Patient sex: M
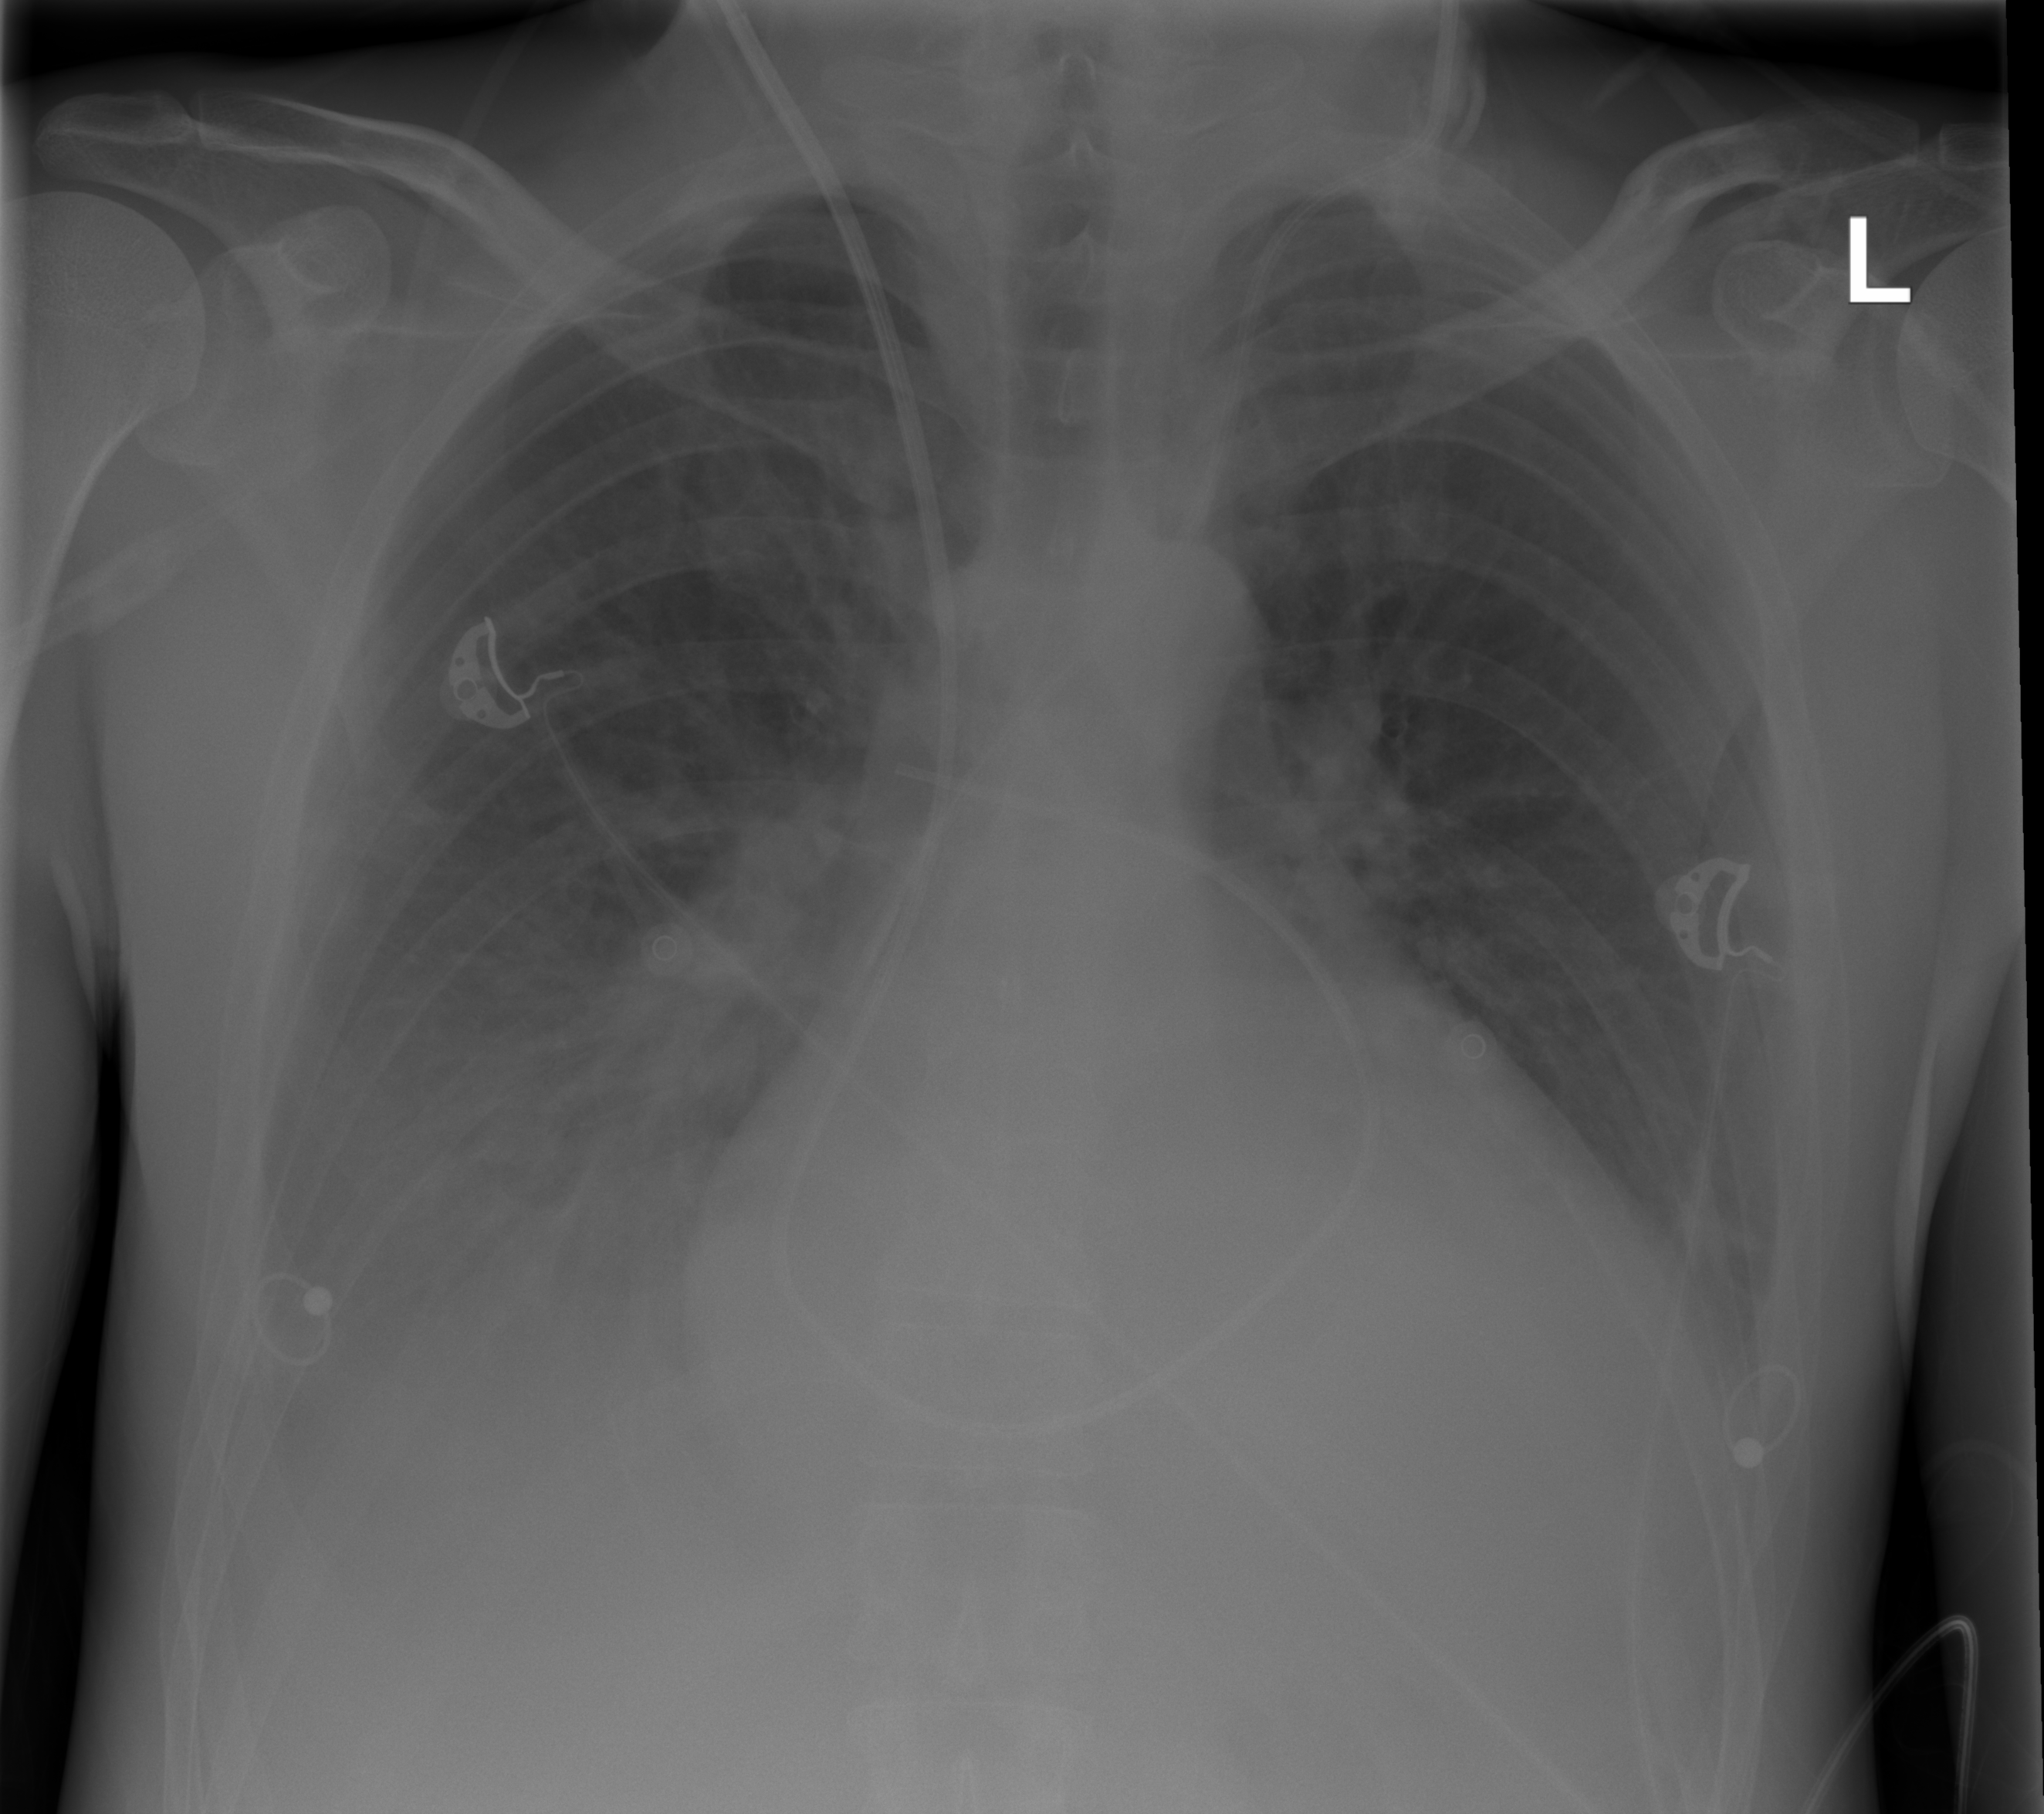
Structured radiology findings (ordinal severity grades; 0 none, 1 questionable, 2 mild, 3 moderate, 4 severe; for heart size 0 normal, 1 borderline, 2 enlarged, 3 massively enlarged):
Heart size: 2
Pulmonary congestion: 2
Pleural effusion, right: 3
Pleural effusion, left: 2
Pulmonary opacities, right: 2
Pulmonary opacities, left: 1
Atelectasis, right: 3
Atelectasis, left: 2